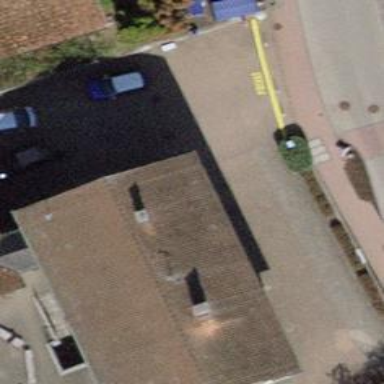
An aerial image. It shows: Kindergarten building.